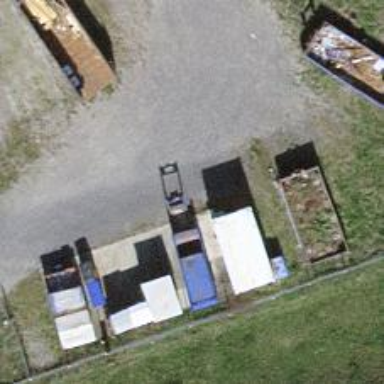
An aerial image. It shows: Recycling centre providing amenities for recycling.